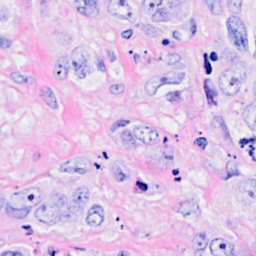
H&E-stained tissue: Breast